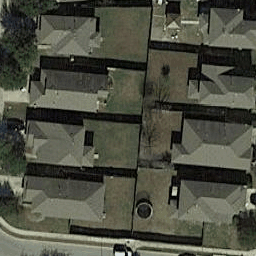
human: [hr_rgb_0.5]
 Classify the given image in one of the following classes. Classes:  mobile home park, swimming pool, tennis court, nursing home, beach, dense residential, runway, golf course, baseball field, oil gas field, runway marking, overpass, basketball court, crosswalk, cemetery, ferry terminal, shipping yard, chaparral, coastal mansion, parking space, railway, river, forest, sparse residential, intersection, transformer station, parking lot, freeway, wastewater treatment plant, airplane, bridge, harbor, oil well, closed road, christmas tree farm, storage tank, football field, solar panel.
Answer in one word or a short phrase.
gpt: dense residential